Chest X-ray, PA view. Patient: 28 years old, sex F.
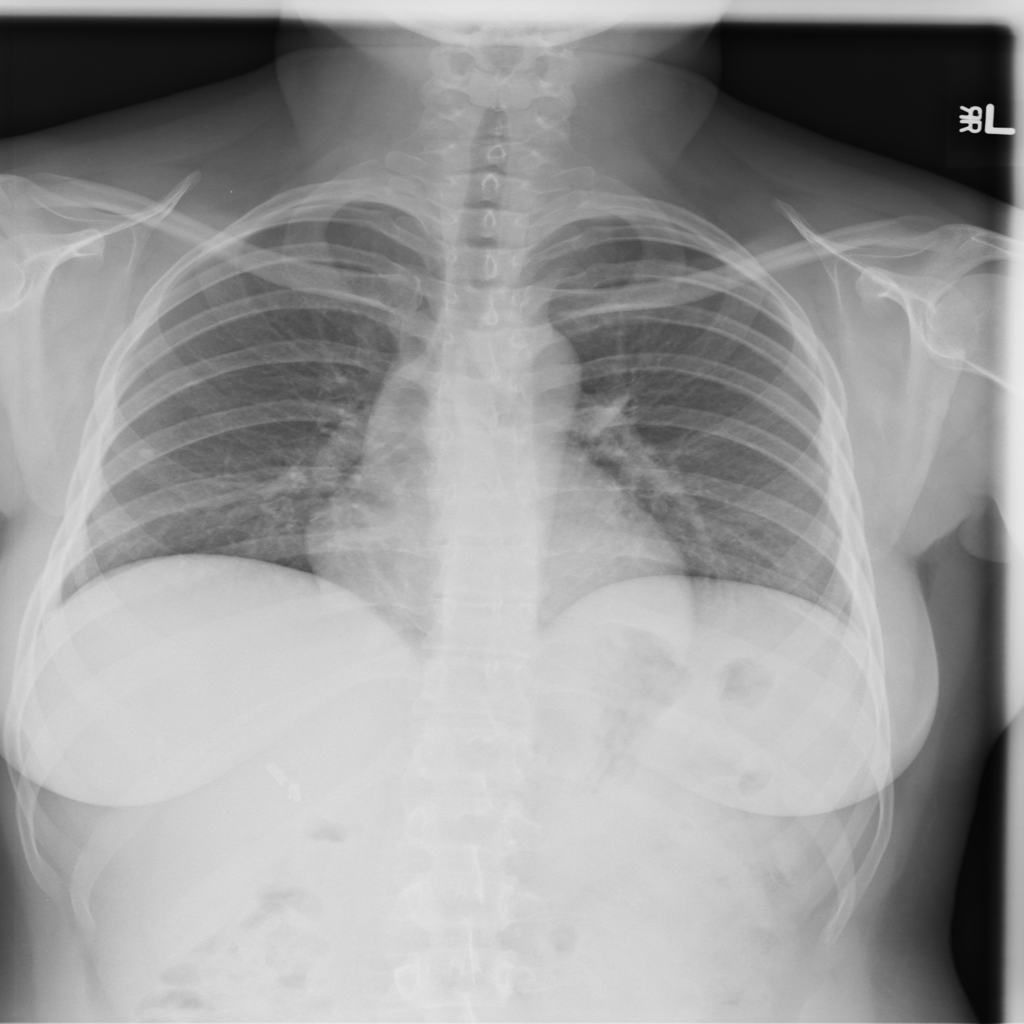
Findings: Nodule